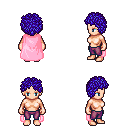
a pixel art fantasy rpg character, female body template, human, light skin, pink cape, magenta pants, blue curly afro hairstyle, four views (front, back, left, right), 2x2 character sprite sheet, small pixel art, hard edges, no anti-aliasing